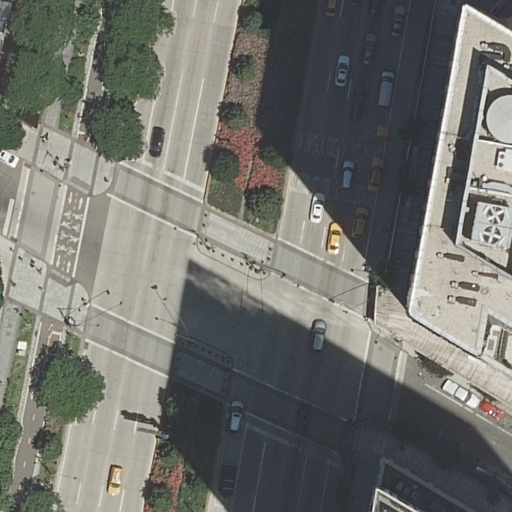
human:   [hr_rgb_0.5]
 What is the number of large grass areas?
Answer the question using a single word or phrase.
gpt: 1

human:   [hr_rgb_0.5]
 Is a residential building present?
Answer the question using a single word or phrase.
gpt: yes

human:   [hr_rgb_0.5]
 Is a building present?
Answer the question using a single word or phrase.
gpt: yes

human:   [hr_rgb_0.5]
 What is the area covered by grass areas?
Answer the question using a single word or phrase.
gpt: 915m2

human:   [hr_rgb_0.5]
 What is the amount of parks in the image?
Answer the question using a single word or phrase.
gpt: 2

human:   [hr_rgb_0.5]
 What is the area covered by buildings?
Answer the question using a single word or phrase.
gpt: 1191m2

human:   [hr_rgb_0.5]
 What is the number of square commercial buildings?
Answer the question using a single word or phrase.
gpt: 0

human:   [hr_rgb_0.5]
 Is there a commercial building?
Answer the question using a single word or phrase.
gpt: no

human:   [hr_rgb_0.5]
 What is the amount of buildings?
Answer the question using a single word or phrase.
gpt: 2

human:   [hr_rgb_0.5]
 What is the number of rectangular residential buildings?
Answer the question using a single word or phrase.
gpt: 2

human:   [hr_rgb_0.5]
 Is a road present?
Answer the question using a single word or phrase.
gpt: yes

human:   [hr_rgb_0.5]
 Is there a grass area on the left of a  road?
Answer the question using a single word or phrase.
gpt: yes

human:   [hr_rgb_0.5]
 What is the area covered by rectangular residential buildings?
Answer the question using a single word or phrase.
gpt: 1191m2

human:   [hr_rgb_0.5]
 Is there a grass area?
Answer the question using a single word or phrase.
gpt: yes

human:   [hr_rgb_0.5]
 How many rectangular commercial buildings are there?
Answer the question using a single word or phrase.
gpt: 0

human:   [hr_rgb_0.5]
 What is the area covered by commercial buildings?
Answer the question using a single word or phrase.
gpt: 0m2

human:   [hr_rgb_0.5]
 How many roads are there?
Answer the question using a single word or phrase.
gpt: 20

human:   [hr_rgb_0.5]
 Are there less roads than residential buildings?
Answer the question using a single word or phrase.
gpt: no

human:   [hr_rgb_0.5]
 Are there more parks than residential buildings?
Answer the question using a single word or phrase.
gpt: no

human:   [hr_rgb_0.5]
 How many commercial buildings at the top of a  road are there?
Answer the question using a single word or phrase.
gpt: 0

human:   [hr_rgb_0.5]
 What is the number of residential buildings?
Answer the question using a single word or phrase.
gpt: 2

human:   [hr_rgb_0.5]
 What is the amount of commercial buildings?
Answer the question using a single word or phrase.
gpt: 0

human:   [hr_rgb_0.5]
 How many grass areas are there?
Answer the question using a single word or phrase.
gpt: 2

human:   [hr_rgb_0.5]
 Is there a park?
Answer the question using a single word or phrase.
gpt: yes

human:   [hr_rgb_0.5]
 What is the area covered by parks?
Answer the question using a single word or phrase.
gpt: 561m2

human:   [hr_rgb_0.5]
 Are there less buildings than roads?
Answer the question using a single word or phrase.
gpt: yes

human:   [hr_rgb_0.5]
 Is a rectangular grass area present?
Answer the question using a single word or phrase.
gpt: yes

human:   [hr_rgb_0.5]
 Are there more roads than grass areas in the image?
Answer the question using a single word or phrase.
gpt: yes

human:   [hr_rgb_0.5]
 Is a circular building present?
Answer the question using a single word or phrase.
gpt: no

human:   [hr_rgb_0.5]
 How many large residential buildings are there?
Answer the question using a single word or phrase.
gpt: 1

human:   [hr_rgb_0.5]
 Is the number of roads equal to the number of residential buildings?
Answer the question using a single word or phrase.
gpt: no

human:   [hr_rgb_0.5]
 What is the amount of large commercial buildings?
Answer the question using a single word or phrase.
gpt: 0

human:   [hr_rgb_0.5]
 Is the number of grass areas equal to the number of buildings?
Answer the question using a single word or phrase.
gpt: yes

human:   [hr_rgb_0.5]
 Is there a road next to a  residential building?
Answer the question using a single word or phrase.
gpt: yes

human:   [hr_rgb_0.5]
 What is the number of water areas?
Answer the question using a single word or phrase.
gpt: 0

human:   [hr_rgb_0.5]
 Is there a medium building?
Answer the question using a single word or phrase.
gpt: no

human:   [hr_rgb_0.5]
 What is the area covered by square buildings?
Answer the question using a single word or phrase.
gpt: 0m2

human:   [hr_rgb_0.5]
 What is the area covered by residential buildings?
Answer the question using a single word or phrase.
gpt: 1191m2

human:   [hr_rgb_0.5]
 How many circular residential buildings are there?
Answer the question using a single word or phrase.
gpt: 0

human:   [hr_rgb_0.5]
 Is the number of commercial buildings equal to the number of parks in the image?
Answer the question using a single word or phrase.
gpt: no

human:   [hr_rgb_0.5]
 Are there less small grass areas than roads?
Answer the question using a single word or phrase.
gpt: yes

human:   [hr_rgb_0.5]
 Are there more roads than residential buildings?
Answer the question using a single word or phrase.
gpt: yes

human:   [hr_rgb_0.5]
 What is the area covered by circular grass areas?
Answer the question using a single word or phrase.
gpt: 0m2

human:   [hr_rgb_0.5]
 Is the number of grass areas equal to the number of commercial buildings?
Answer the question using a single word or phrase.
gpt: no

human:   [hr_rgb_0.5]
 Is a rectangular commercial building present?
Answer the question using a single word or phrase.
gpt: no

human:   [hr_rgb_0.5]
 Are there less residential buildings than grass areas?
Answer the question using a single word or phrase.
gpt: no

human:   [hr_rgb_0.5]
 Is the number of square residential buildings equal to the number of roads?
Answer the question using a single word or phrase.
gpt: no

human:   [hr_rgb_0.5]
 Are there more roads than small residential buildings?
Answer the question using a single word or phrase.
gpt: yes

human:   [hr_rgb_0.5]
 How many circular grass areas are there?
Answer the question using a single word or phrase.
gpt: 0

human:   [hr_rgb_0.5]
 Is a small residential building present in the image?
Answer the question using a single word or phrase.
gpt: yes

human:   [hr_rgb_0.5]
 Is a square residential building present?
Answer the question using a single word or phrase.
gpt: no

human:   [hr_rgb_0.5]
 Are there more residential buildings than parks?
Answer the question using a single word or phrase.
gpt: no

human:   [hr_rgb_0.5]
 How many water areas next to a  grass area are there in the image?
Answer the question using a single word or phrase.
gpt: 0

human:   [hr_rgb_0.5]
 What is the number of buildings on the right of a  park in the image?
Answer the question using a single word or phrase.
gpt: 2

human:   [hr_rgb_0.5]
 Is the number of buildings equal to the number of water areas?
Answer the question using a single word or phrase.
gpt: no

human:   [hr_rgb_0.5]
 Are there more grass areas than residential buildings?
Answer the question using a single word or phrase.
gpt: no

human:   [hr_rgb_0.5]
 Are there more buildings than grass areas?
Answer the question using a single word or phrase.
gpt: no

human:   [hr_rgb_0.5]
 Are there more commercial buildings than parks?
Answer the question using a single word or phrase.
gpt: no

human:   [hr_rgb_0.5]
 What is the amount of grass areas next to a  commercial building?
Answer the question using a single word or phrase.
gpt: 0

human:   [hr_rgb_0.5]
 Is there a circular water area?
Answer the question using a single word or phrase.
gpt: no

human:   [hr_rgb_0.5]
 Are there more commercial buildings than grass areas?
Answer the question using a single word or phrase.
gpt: no

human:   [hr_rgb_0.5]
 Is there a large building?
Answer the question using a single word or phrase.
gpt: yes

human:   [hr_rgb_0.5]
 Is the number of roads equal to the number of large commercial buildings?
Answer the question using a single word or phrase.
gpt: no

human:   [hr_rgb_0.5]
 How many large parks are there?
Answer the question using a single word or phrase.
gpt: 1